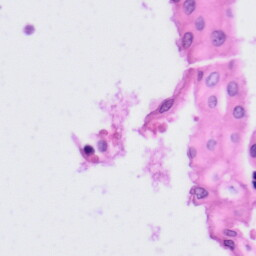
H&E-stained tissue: Tonsil